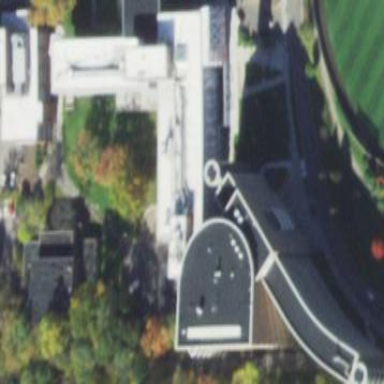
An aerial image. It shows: View of university building.